Question: I am using token input to search data as follows:
'''
<portlet:resourceURL var="categoryRequestURL" />
<script type="text/javascript">
$(document).ready(function () {
var catUrl = "<%=categoryRequestURL%>";
var cat_input_id = "<%=portletNamespace%>categories_selector";
$("#textbox_id").tokenInput(catUrl, {theme: "facebook"});
});
</script>
'''
And in the public void serveResource():
'''
PrintWriter writer = resourceResponse.getWriter();
JSONObject j1 = JSONFactoryUtil.createJSONObject();
j1.put("id", "1");
j1.put("name", "Data center");
JSONObject j2 = JSONFactoryUtil.createJSONObject();
j2.put("id", "2");
j2.put("name", "Database");
catJsonArray.put(j1);
catJsonArray.put(j2);
writer.write(jsonArray.toString().trim());
writer.flush();
writer.close();
'''
The problem was whatever I entered in the input box, all data in the json array was displayed:

However, if I hard coded json data instead of using resource url. Then it worked correctly.
Does any one have any ideas?
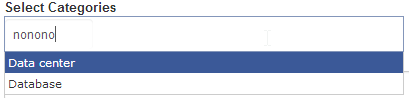
Answer: I have no experience with liferay in the slightest, but think I can see what is 'theoretically' the problem.
With jquery tokeninput, when you use an external URL to get your search results, you must deal with the search logic yourself. This is to allow you to query databases and such like. The search parameter is (by default) sent to your page in the GET parameter 'q', and the JSON you return should only be the relevant search results, rather than the entire collection of data.
As I say, I have no idea how to implement such a thing using liferay - but from looking at your code, there doesn't seem to be any point where that logic could be in there!